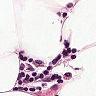
Metastatic tissue present: no